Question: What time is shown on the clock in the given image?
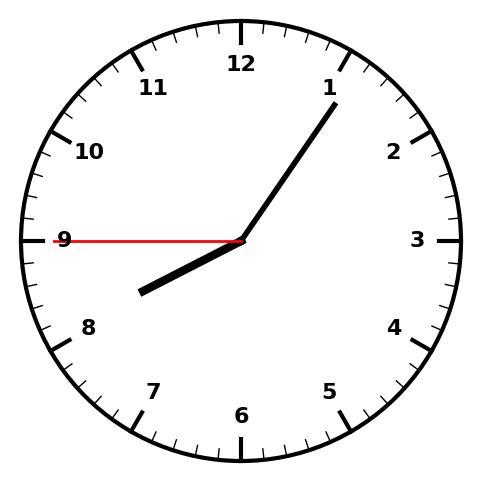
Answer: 08:05:45